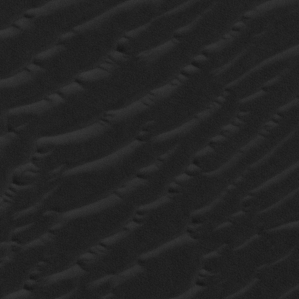
Label: non_frost